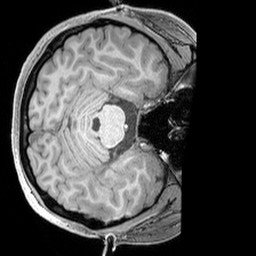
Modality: T1w
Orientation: axial
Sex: female
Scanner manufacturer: siemens
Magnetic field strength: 3 T
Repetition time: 2.3 s
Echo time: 0.00226 s